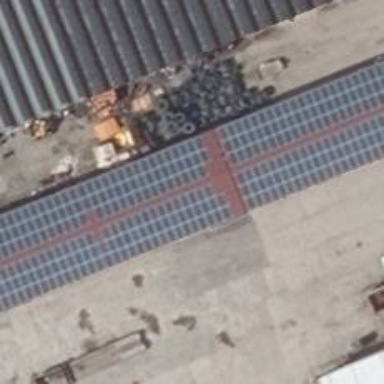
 consisting of solar photovoltaic panels."